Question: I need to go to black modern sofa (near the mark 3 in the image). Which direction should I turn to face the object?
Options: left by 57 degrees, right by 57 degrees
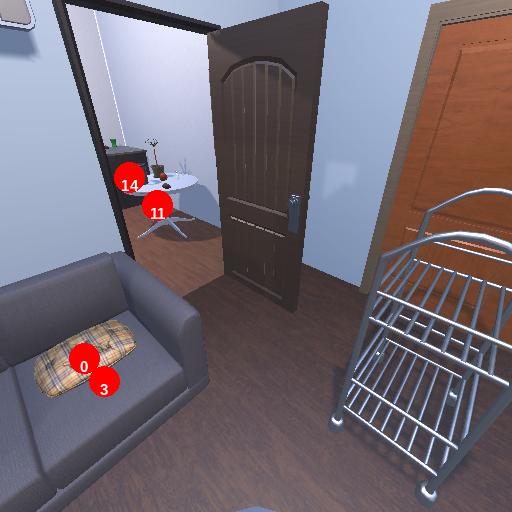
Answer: left by 57 degrees